Interaction volume radius: 5 \u00c5
Interaction volume height: 15 \u00c5
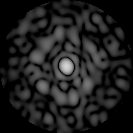
Disorder parameter: 0.819